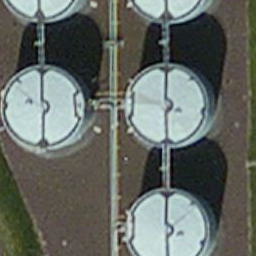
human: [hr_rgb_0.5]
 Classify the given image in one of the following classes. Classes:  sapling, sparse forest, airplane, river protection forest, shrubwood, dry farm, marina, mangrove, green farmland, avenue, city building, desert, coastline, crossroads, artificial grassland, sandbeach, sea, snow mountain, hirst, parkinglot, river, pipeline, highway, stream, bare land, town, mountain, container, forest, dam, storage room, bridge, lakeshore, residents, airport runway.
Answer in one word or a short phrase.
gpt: storage room